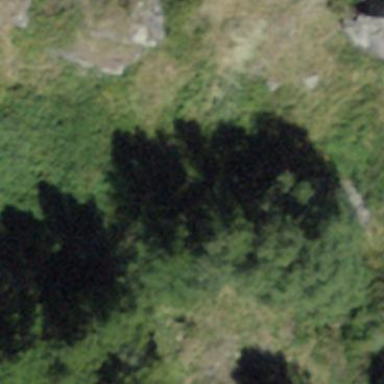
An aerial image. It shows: Beautiful woodland area.